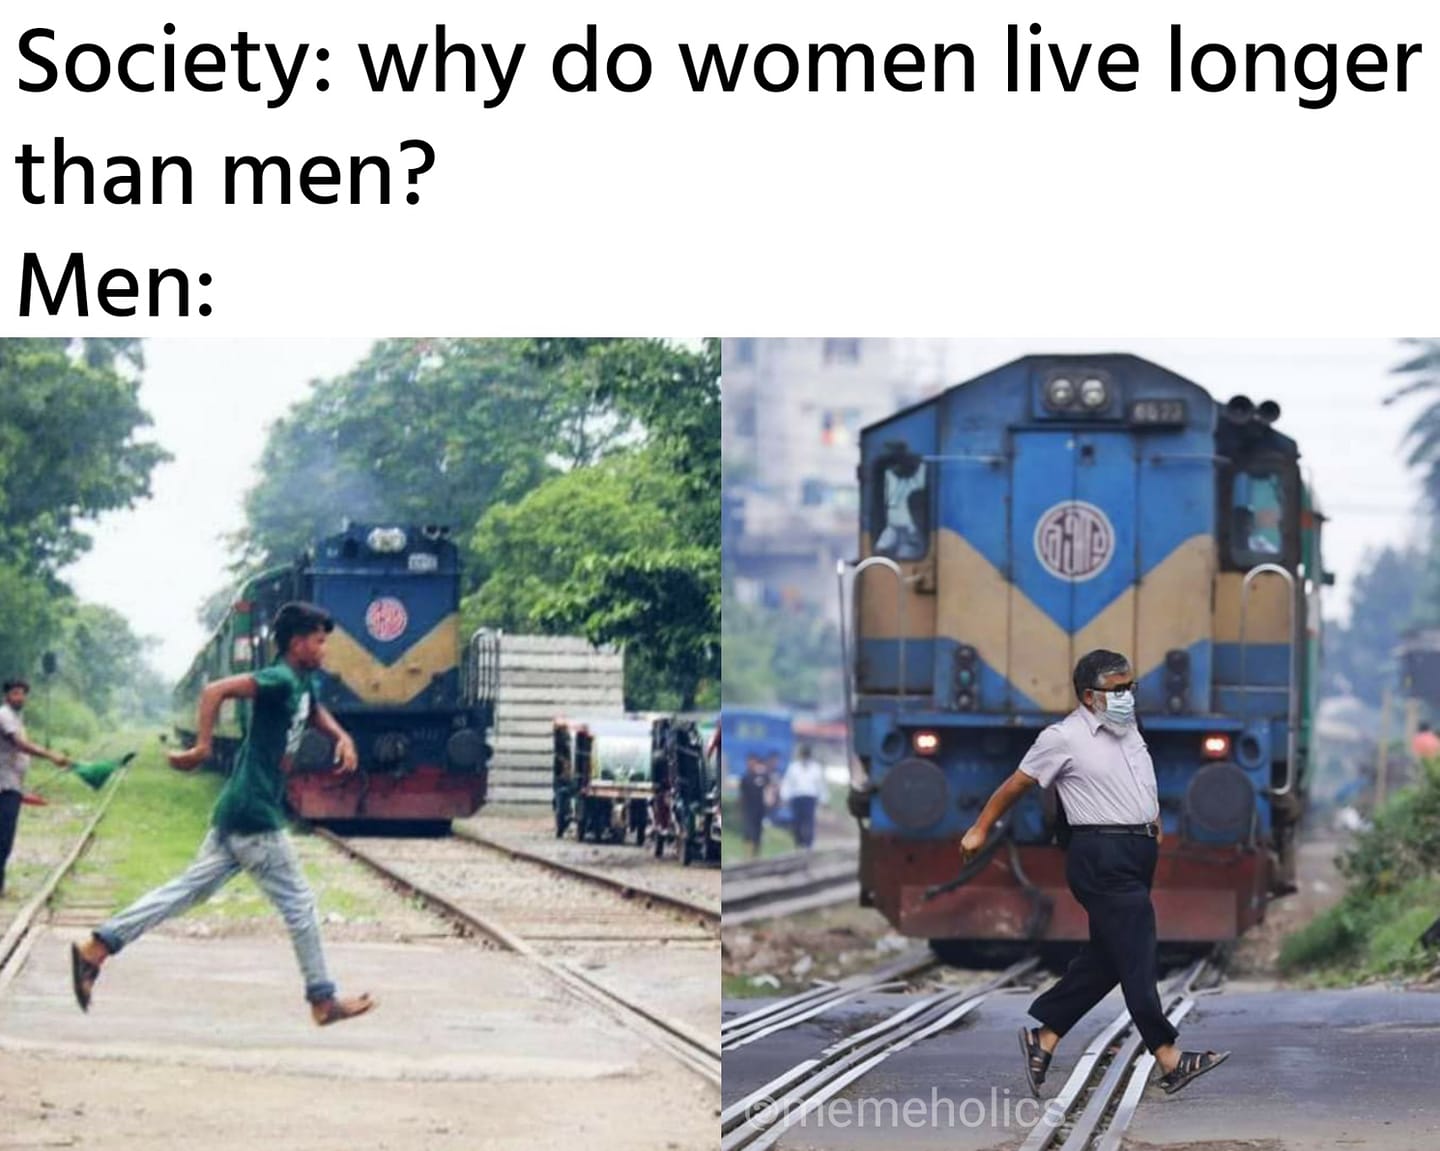
Caption: Society :  why do women live longer than men ?    Men :
Label: non-hate